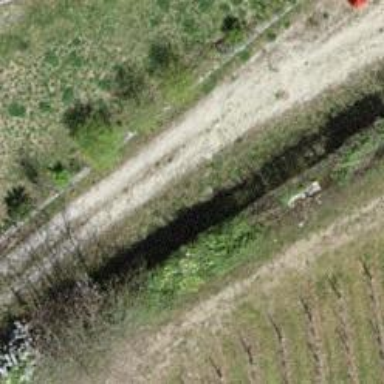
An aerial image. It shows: Well-maintained track road with grade 1 tracktype.